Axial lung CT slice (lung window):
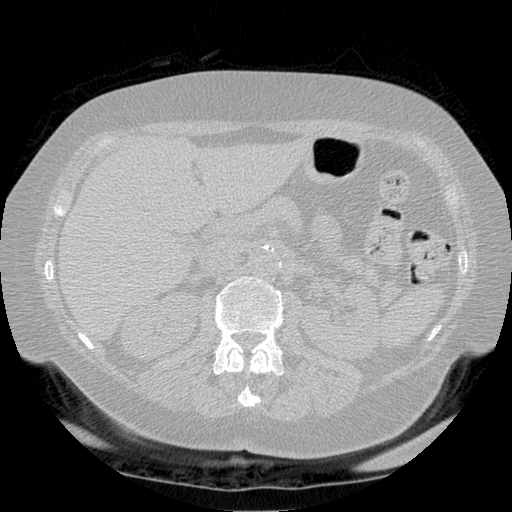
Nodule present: no